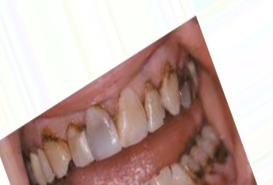
Condition: Tooth Discoloration